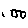
Label: square